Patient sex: M
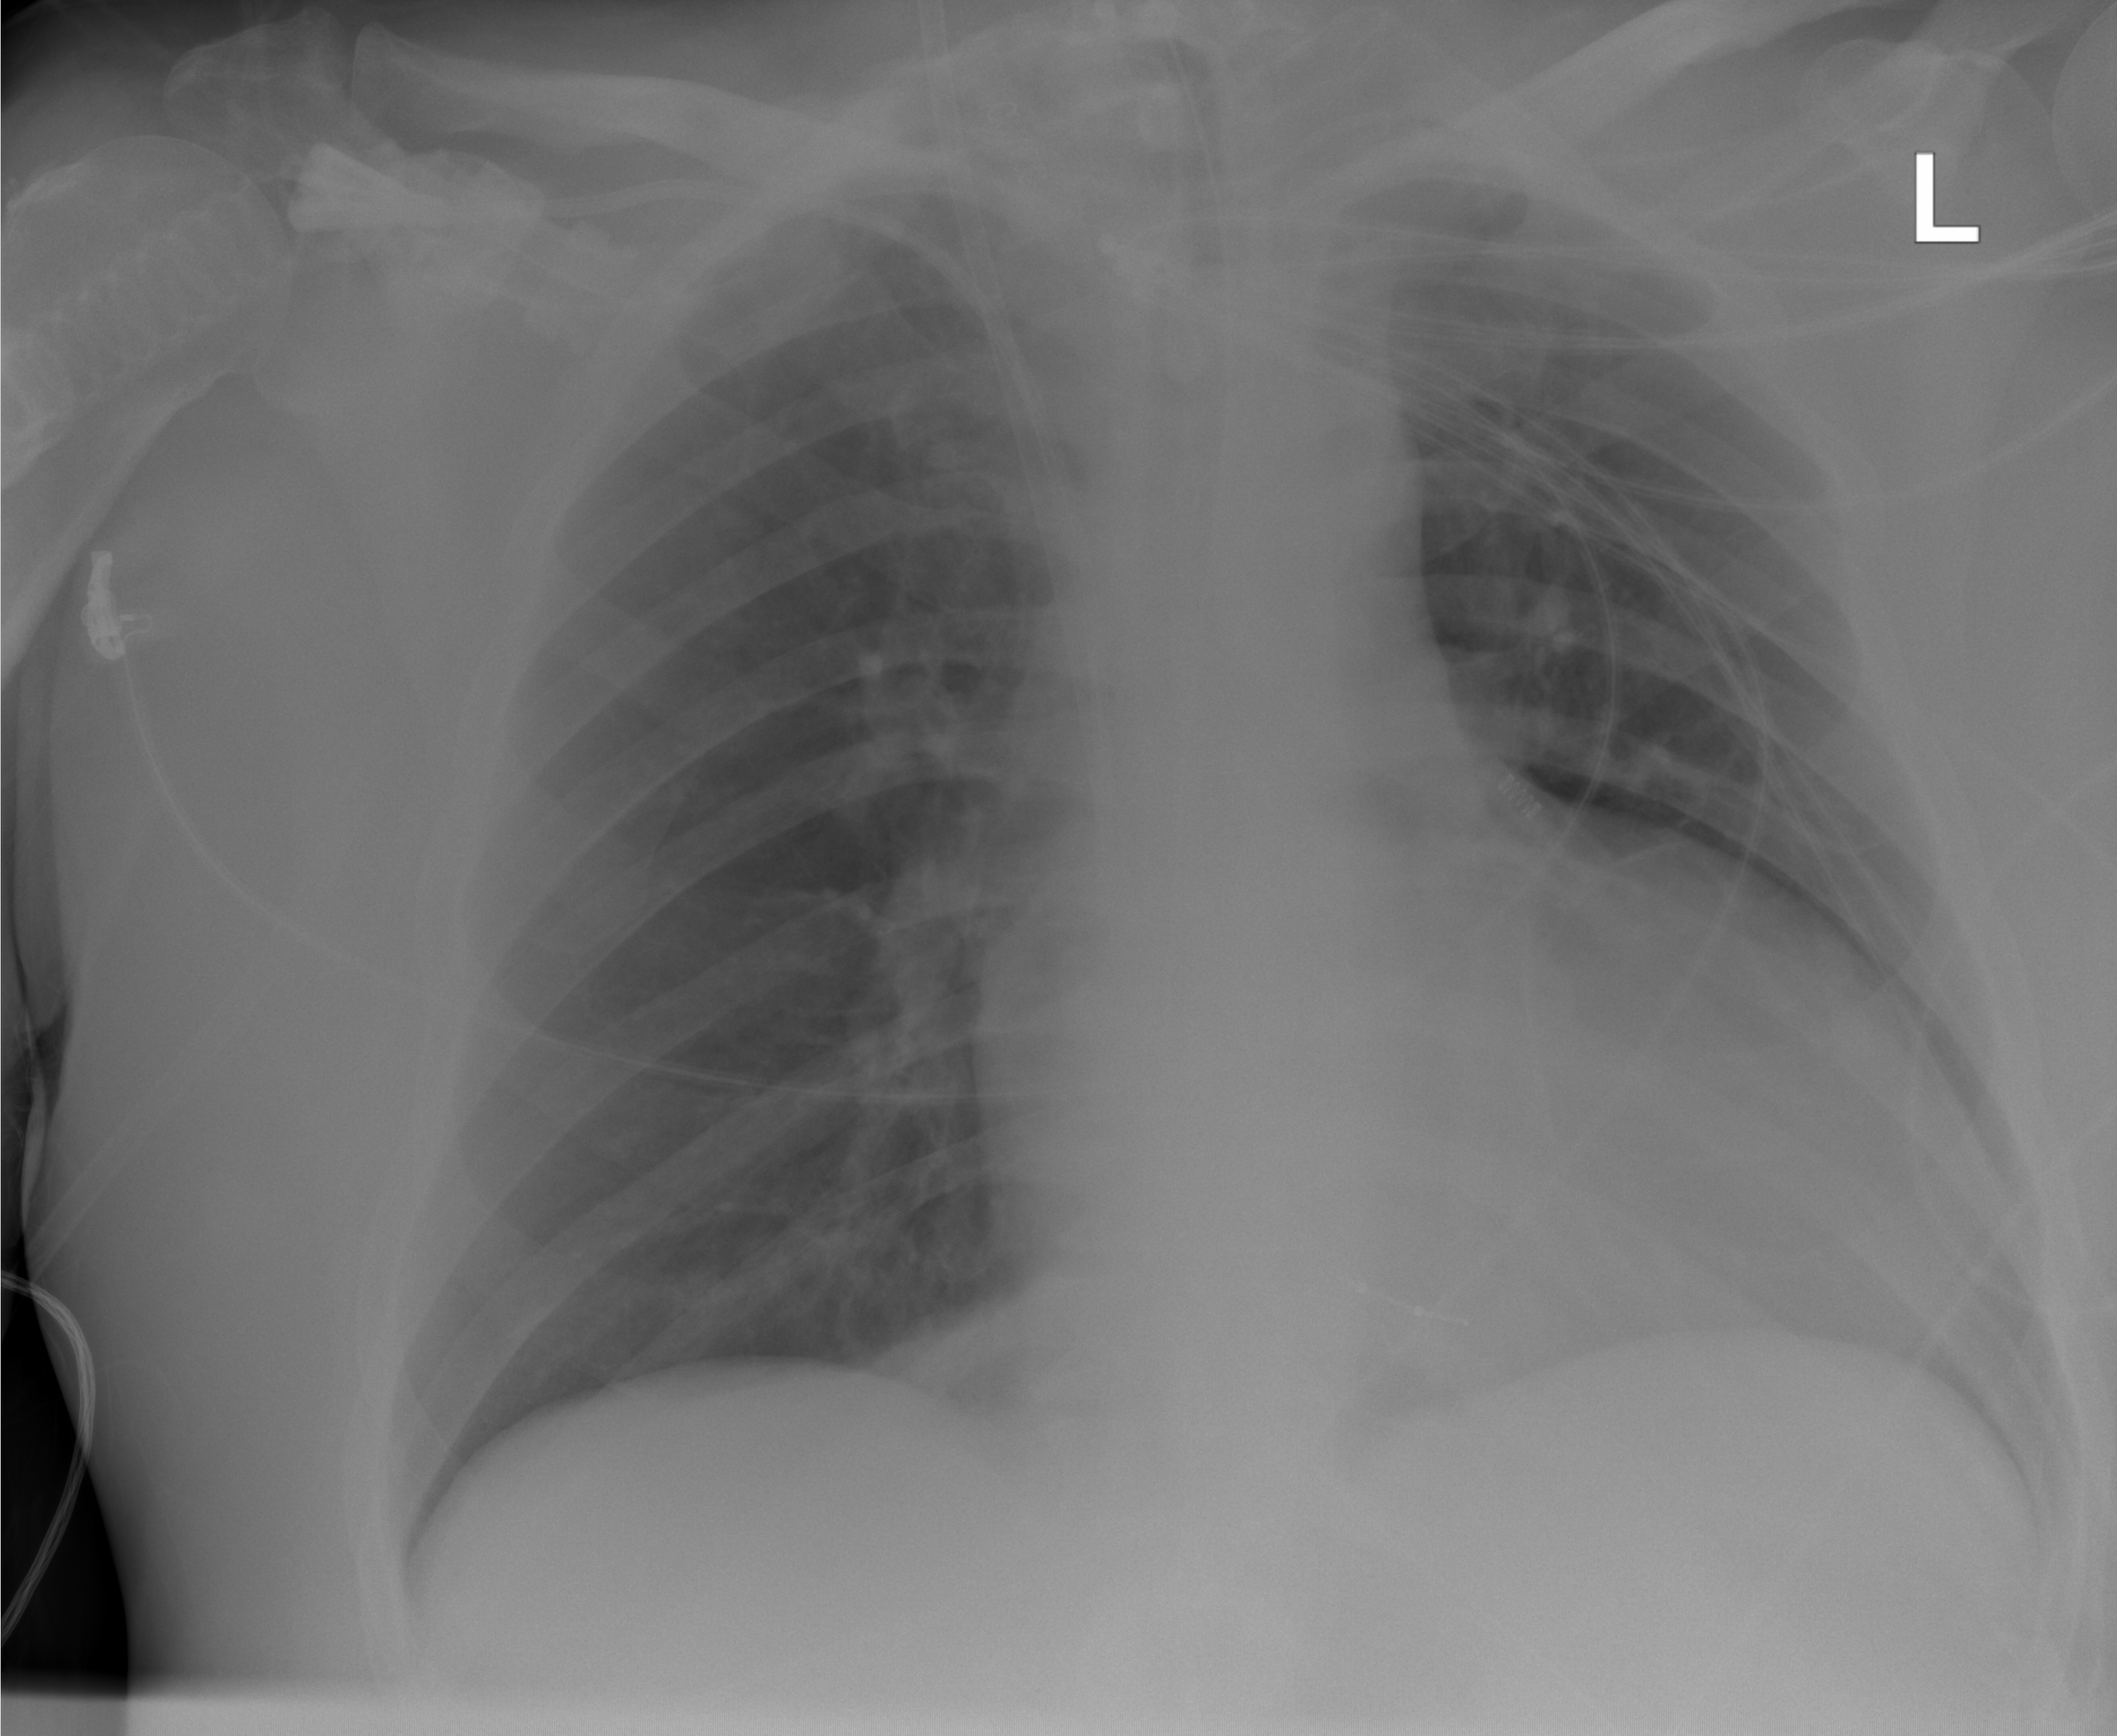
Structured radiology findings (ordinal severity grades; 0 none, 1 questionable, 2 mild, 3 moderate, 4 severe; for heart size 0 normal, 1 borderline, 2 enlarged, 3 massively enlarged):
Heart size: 2
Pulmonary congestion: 0
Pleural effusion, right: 0
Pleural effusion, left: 0
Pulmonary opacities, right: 0
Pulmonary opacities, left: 0
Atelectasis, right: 0
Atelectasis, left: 1